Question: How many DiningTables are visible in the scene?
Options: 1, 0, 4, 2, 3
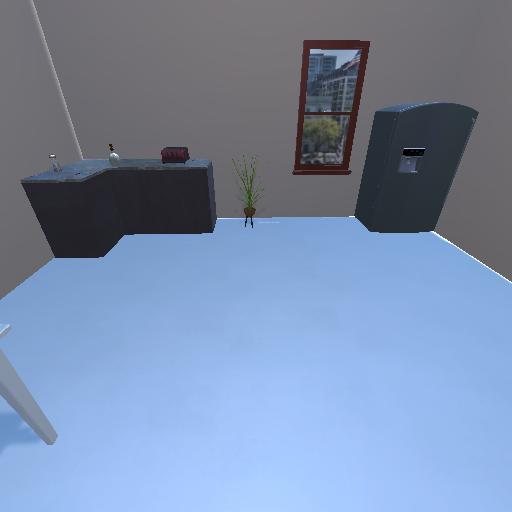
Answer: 1